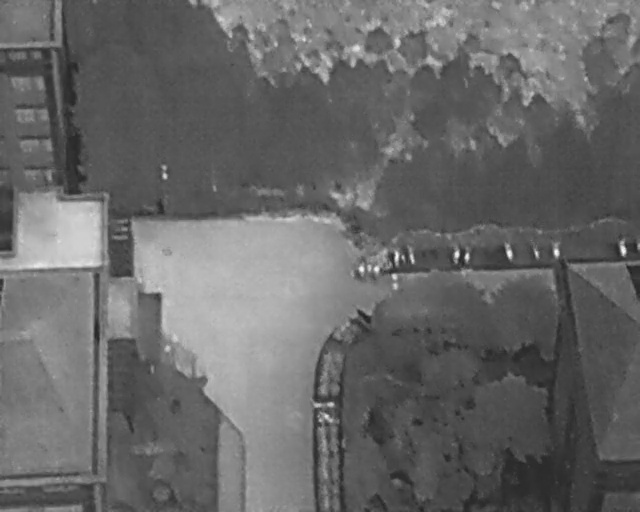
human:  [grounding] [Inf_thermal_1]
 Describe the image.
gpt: In the satellite image, there is  <ref>2 small bicycle </ref> <box>[[60, 49, 63, 50, 2], [62, 49, 65, 50, 163]]</box> located at center,  <ref>6 small bicycle </ref> <box>[[69, 49, 72, 50, 2], [71, 49, 74, 50, 2], [77, 48, 80, 49, 158], [85, 47, 88, 49, 2], [95, 47, 98, 48, 2], [81, 47, 85, 49, 165]]</box> located at right.